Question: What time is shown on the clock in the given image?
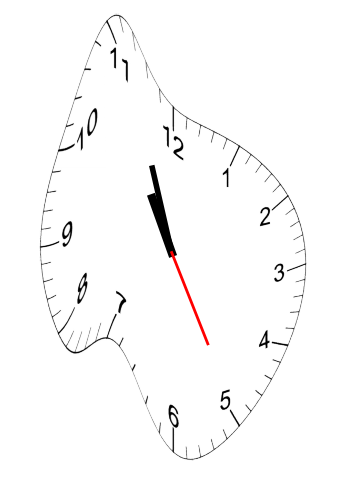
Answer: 10:56:25